Question: I've this html
'''
<div>
<ul id="one"></ul>
</div>
'''
And this code for appending 'li' element to 'ul'
'''
$("#one").append("<li id='libtn2630275Chat'><img id='imgbtn2630275Chat' width='10' height='10' title='In Queue' alt='' src='/Content/themes/images/queue.png'/><input type='button' class='btnSend' id='btn2630275Chat' value='Jordan' onclick='fnBtnChatUserClick()' /><span id='spnPendingMessagebtn2630275Chat' class='display_None'>(<span='spnPendingMessageCountbtn2630275Chat' class='display_None'>0</span>)</span></li>");
'''
Now the problem is that the last ')' is not added inside span 'spnPendingMessagebtn2630275Chat'. See the attached image

Why it is not being included in the span, and how this can be resolved?
<URL>
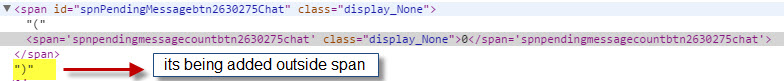
Answer: Replace the line with this code:
'''
$("#one").append("<li id='libtn2630275Chat'><img id='imgbtn2630275Chat' width='10' height='10' title='In Queue' alt='' src='/Content/themes/images/queue.png'/><input type='button' class='btnSend' id='btn2630275Chat' value='Jordan' /><span id='spnPendingMessagebtn2630275Chat' class='display_None'>(<span id='spnPendingMessageCountbtn2630275Chat' class='display_None'>0</span>)</span></li>");
'''
You forgot write 'id' before '=' in the span tag.